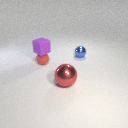
small blue metal sphere behind small red rubber sphere